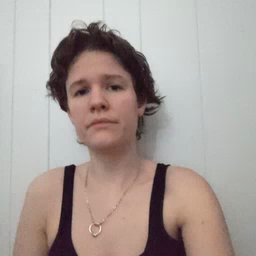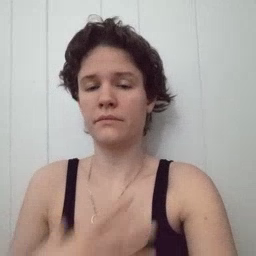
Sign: white